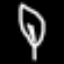
Label: leaf